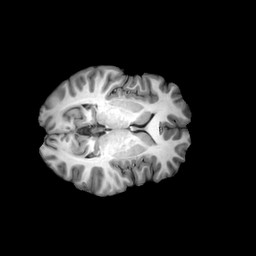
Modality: T1w
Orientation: axial
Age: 24
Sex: female
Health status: ill